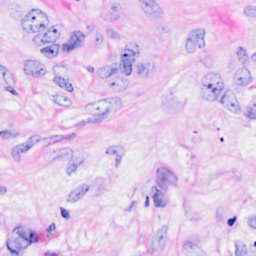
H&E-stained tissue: Breast